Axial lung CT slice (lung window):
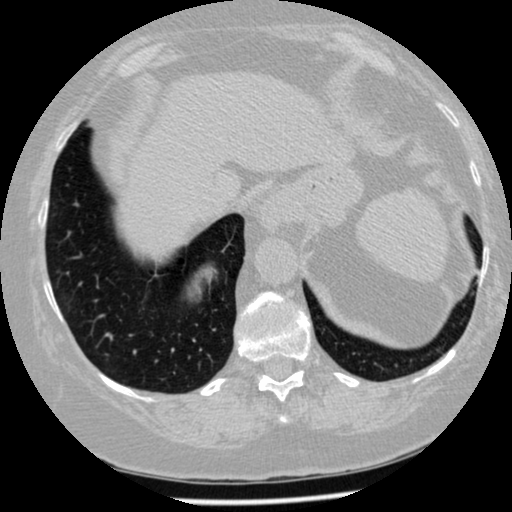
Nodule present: no